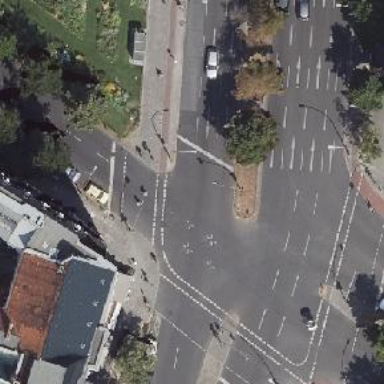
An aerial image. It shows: Road with traffic signals.